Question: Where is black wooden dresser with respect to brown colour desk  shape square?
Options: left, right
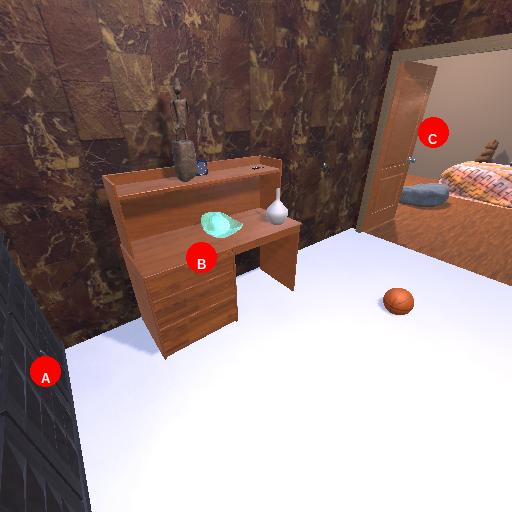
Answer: left